Question: I have an image (red, below), that I want to make travel along a circular path. The red image should always end in the same spot as it started.
The grey circular path is invisible. I am just highlighting the path it will follow.
What is the best method/library to achieve this technique?

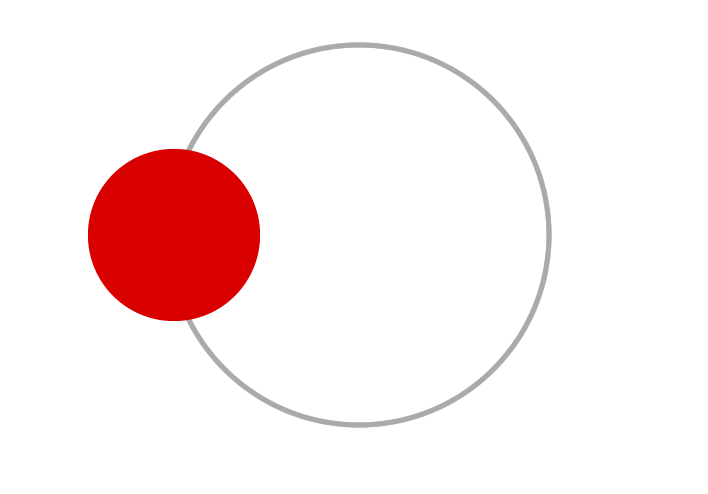
Answer: Do you really need a library, it's not that hard to do
'''
$(document).ready(function (e) {
var startAngle = 0;
var unit = 215;
var animate = function () {
var rad = startAngle * (Math.PI / 180);
$('.circle').css({
left: 250 + Math.cos(rad) * unit + 'px',
top: unit * (1 - Math.sin(rad)) + 'px'
});
startAngle--;
}
var timer = setInterval(animate, 10);
});
'''
<URL>
Here's one that does one loop, stops at the same place etc.
'''
$(document).ready(function (e) {
var startAngle = 180;
var unit = 215;
var animate = function () {
if (startAngle > -180) {
var rad = startAngle * (Math.PI / 180);
$('.circle').css({
left: 250 + Math.cos(rad) * unit + 'px',
top: unit * (1 - Math.sin(rad)) + 'px'
});
startAngle--;
setTimeout(animate, 10);
}
}
$('.circle').on('click', function() {
startAngle = 180;
animate();
});
});
'''
<URL>